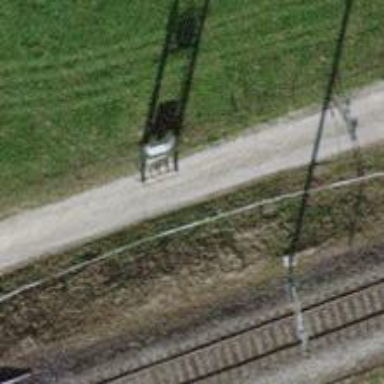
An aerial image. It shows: Distribution transformer attached to power pole.